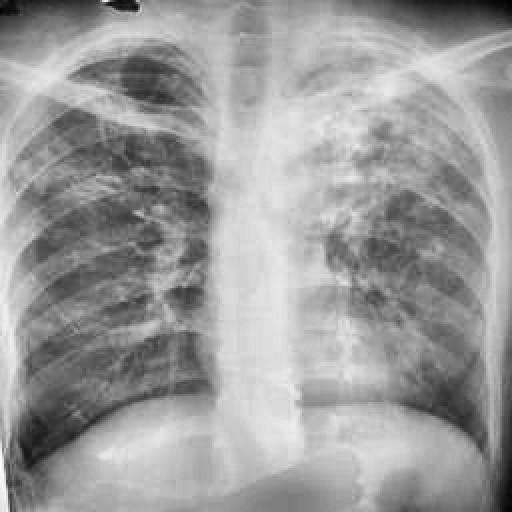
Finding: TUBERCULOSIS